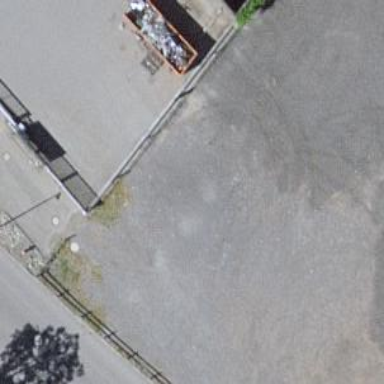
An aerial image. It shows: Sliding gate barrier.